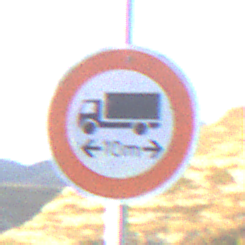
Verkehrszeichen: TatsaechlicheLaenge
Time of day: SunriseSunset
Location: Outdoor (Nature)
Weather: PartlyCloudy
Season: NotSpecified
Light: Natural